Field crop: maize
Growth stage: 1
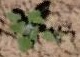
Species: chenopodium